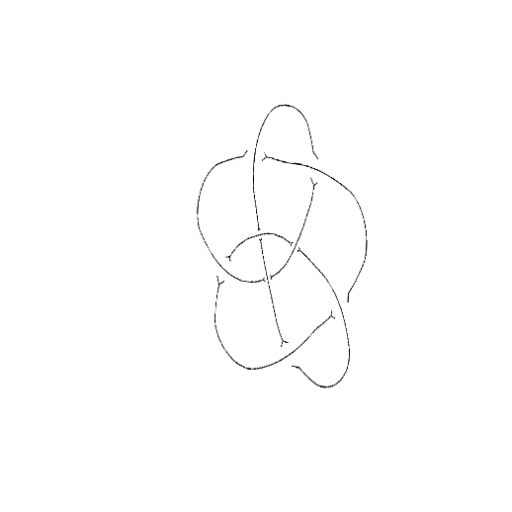
Crossing number: 8